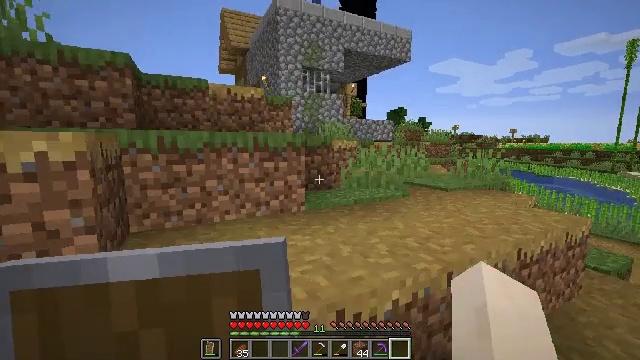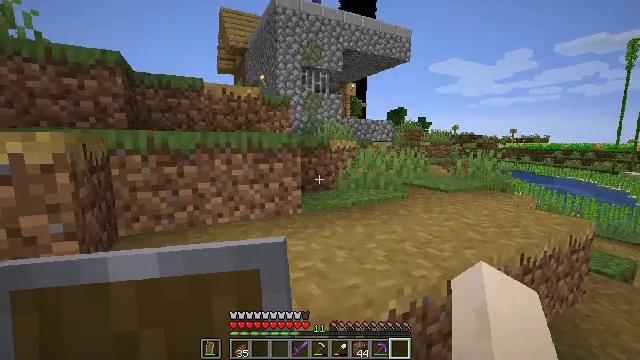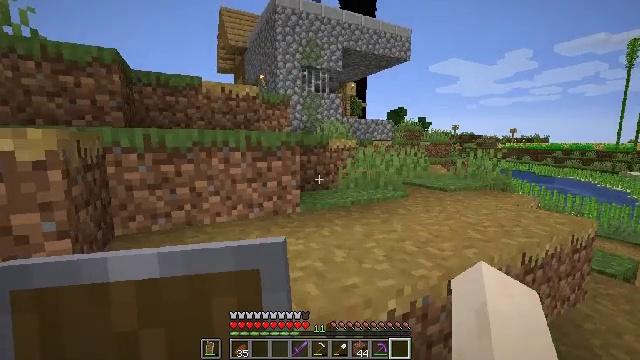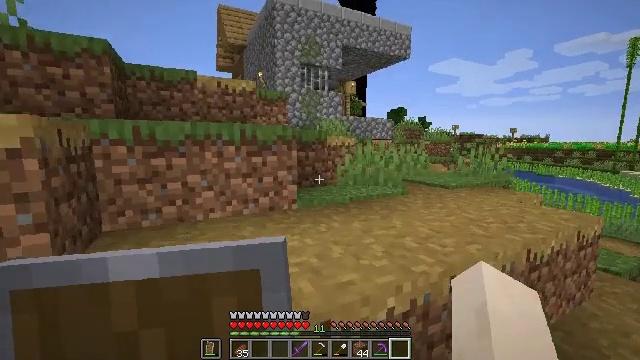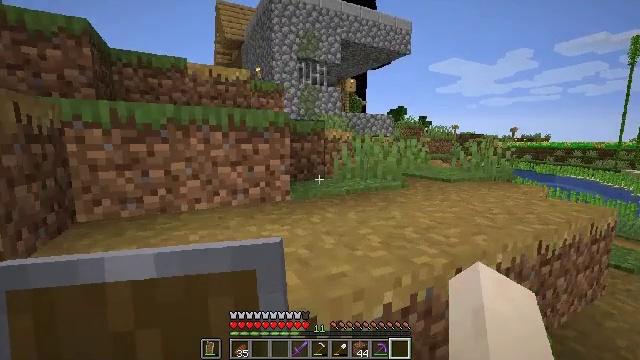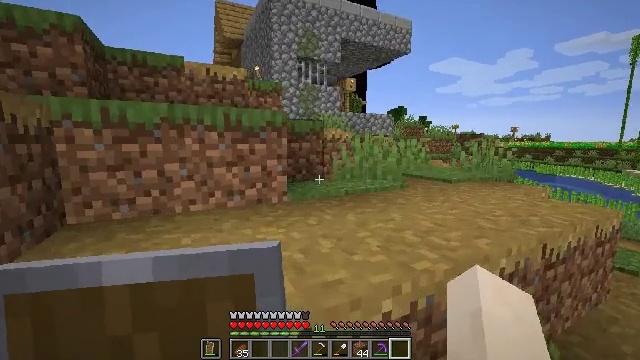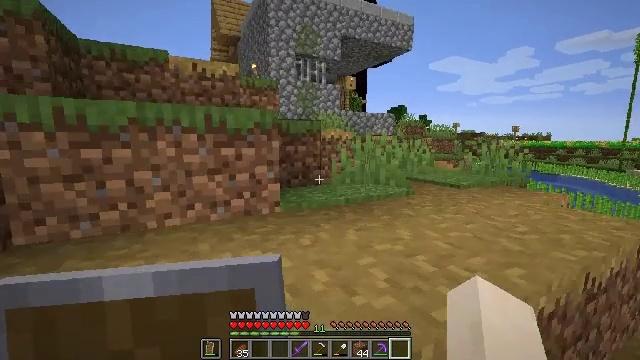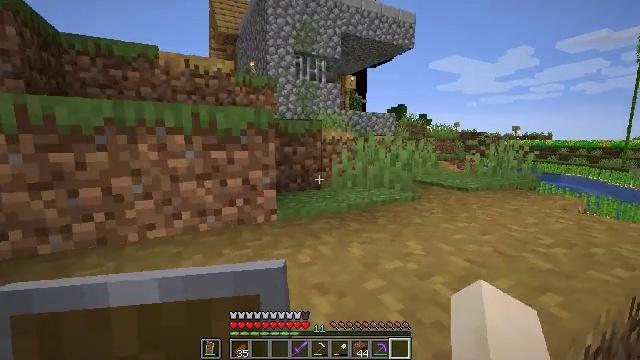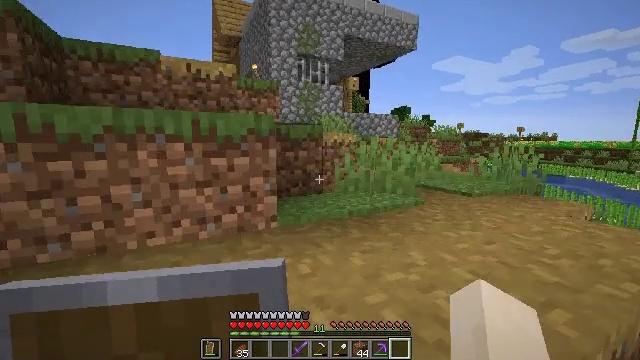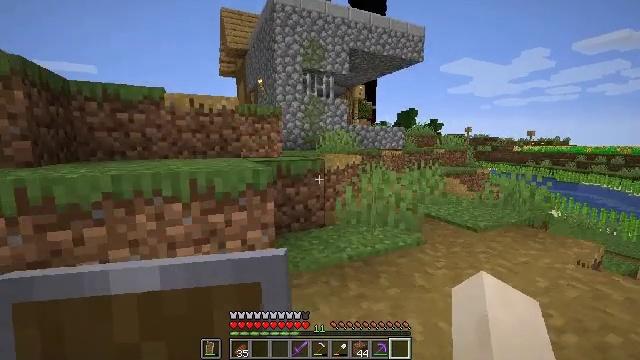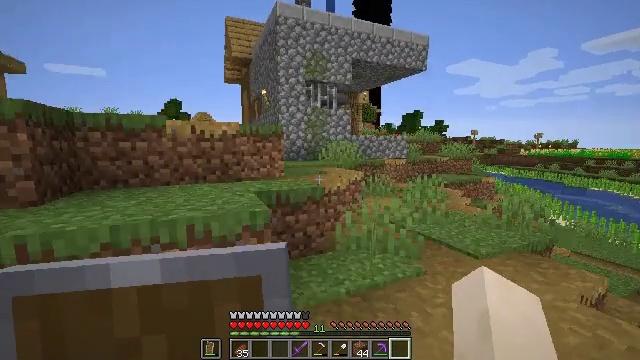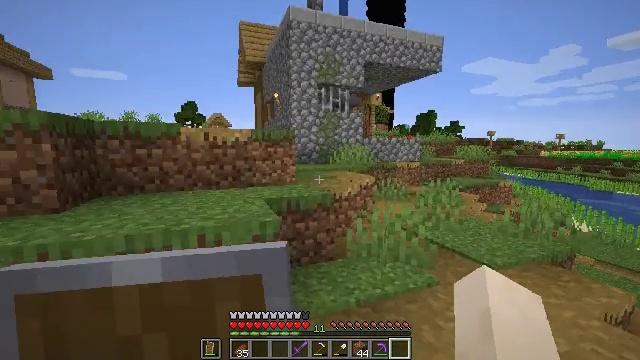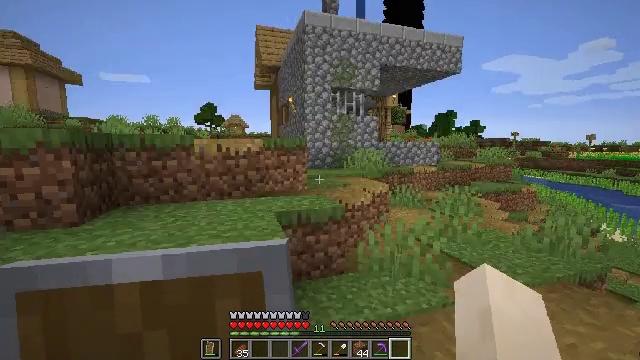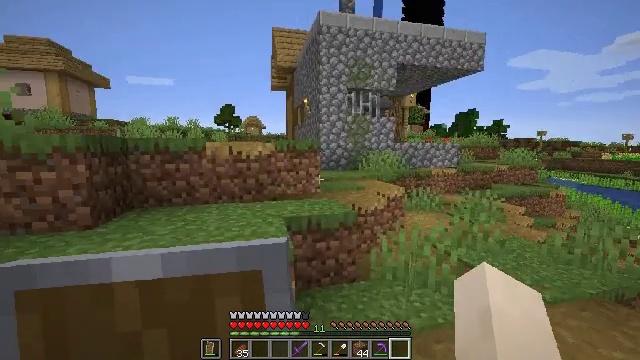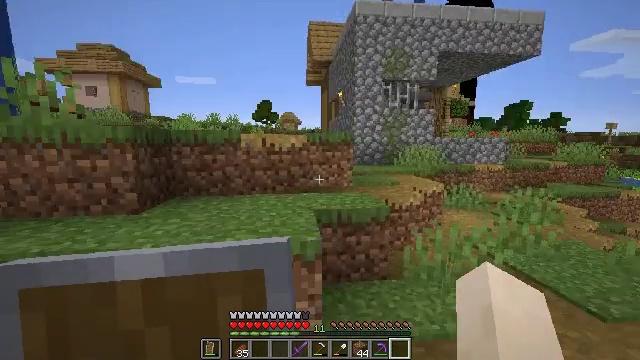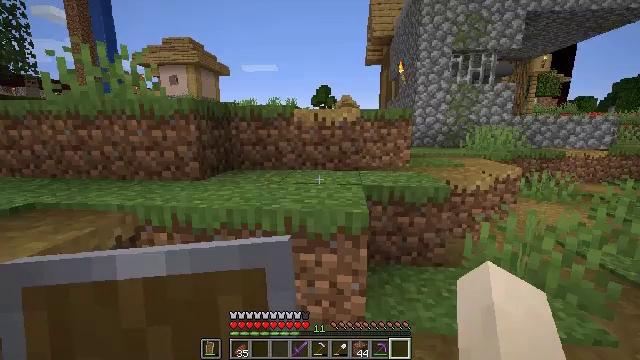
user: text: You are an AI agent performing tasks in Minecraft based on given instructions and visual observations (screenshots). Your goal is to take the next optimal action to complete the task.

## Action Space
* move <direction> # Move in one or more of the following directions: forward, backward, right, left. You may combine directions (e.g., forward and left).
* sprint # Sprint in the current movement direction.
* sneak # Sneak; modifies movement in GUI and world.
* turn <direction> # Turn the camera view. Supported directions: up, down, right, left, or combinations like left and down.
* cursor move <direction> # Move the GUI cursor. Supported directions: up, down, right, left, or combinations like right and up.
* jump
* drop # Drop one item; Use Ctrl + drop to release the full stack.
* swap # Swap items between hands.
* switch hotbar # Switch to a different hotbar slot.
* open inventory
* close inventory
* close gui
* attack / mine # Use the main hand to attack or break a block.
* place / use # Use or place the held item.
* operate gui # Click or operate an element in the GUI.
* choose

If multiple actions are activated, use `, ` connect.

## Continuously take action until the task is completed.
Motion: motion action
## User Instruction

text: Create a hopper by using iron and a chest.
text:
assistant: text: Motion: move forward
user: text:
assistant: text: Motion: move forward
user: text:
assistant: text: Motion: move forward
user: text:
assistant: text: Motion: move forward
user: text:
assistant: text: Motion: move forward
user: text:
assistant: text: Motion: move forward
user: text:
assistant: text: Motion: move forward
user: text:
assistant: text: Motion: move forward, jump
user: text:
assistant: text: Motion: move forward, turn left, jump
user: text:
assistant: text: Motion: move forward, turn left, jump
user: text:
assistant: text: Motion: move forward, turn left, jump
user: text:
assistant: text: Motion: move forward, turn left
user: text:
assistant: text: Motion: move forward, turn left
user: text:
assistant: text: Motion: move forward, turn left and down
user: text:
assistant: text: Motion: move forward, turn left and down
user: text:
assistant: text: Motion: move forward, turn left
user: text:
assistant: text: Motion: move forward, turn left
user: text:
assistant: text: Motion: move forward
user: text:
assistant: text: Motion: move forward
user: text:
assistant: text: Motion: move forward
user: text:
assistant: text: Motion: move forward
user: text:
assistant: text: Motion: move forward, jump
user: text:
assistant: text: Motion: move forward, jump
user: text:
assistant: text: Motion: move forward, jump
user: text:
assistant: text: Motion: move forward, jump
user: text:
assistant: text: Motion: move forward
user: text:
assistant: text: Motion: move forward
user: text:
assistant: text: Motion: move forward
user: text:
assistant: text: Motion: move forward
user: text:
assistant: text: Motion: move forward